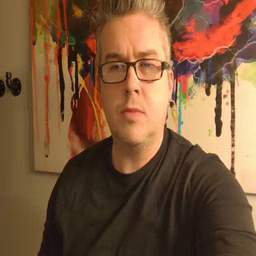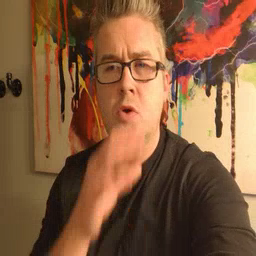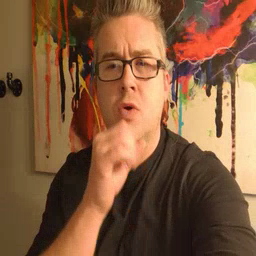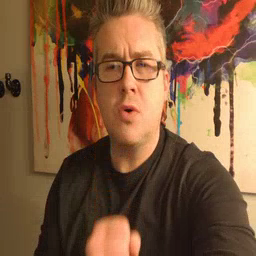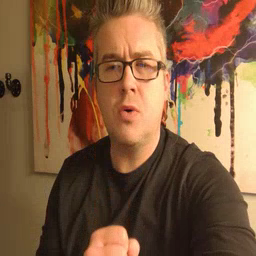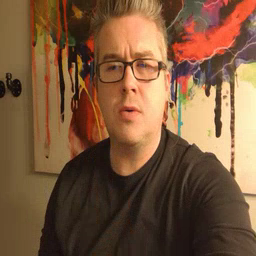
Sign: old